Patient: sex F, age 41
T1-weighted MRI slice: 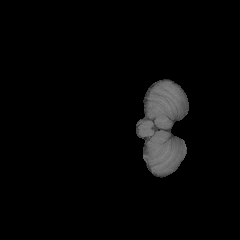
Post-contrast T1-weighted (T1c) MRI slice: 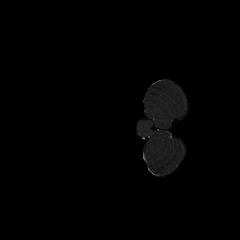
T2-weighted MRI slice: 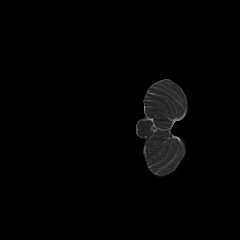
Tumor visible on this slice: no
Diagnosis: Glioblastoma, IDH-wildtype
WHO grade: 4